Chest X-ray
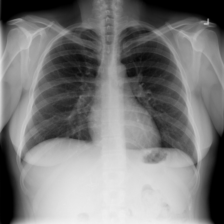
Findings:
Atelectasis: negative
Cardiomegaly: negative
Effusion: negative
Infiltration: negative
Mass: negative
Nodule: negative
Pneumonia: negative
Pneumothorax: negative
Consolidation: negative
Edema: negative
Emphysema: negative
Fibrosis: negative
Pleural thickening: negative
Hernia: negative